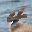
Label: 4